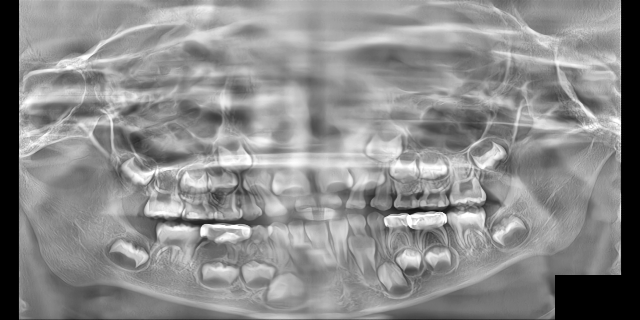
child